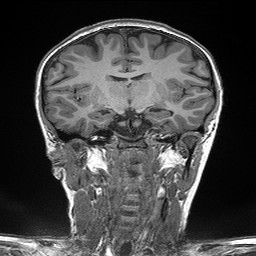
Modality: T1w
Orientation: sagittal
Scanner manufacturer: siemens
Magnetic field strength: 3 T
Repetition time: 2.3 s
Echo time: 0.00298 s